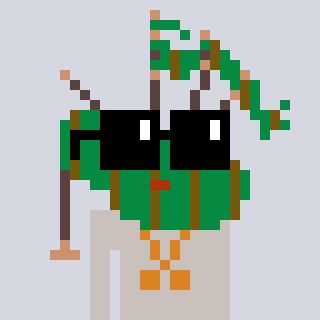
a pixel art character with square black sunglasses, a bagpipe-shaped head and a foggrey-colored body on a cool background